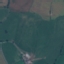
Land use / land cover: Pasture